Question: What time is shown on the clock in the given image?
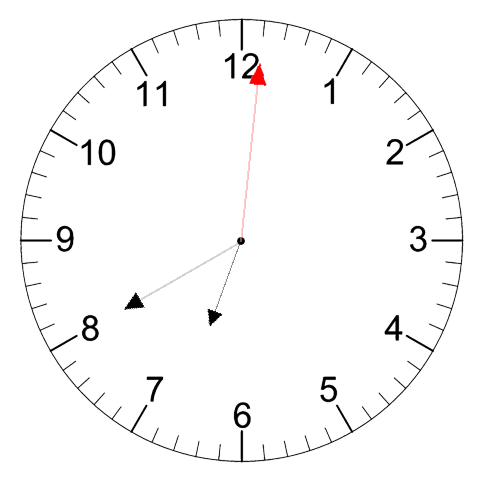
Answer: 06:40:01